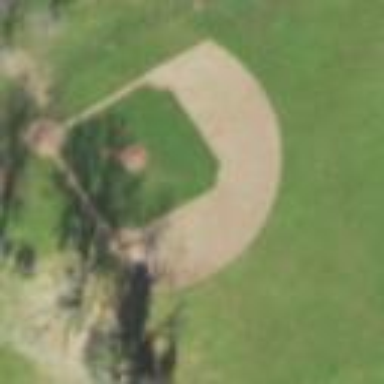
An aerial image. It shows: Baseball pitch for leisure land activities.